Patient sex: M
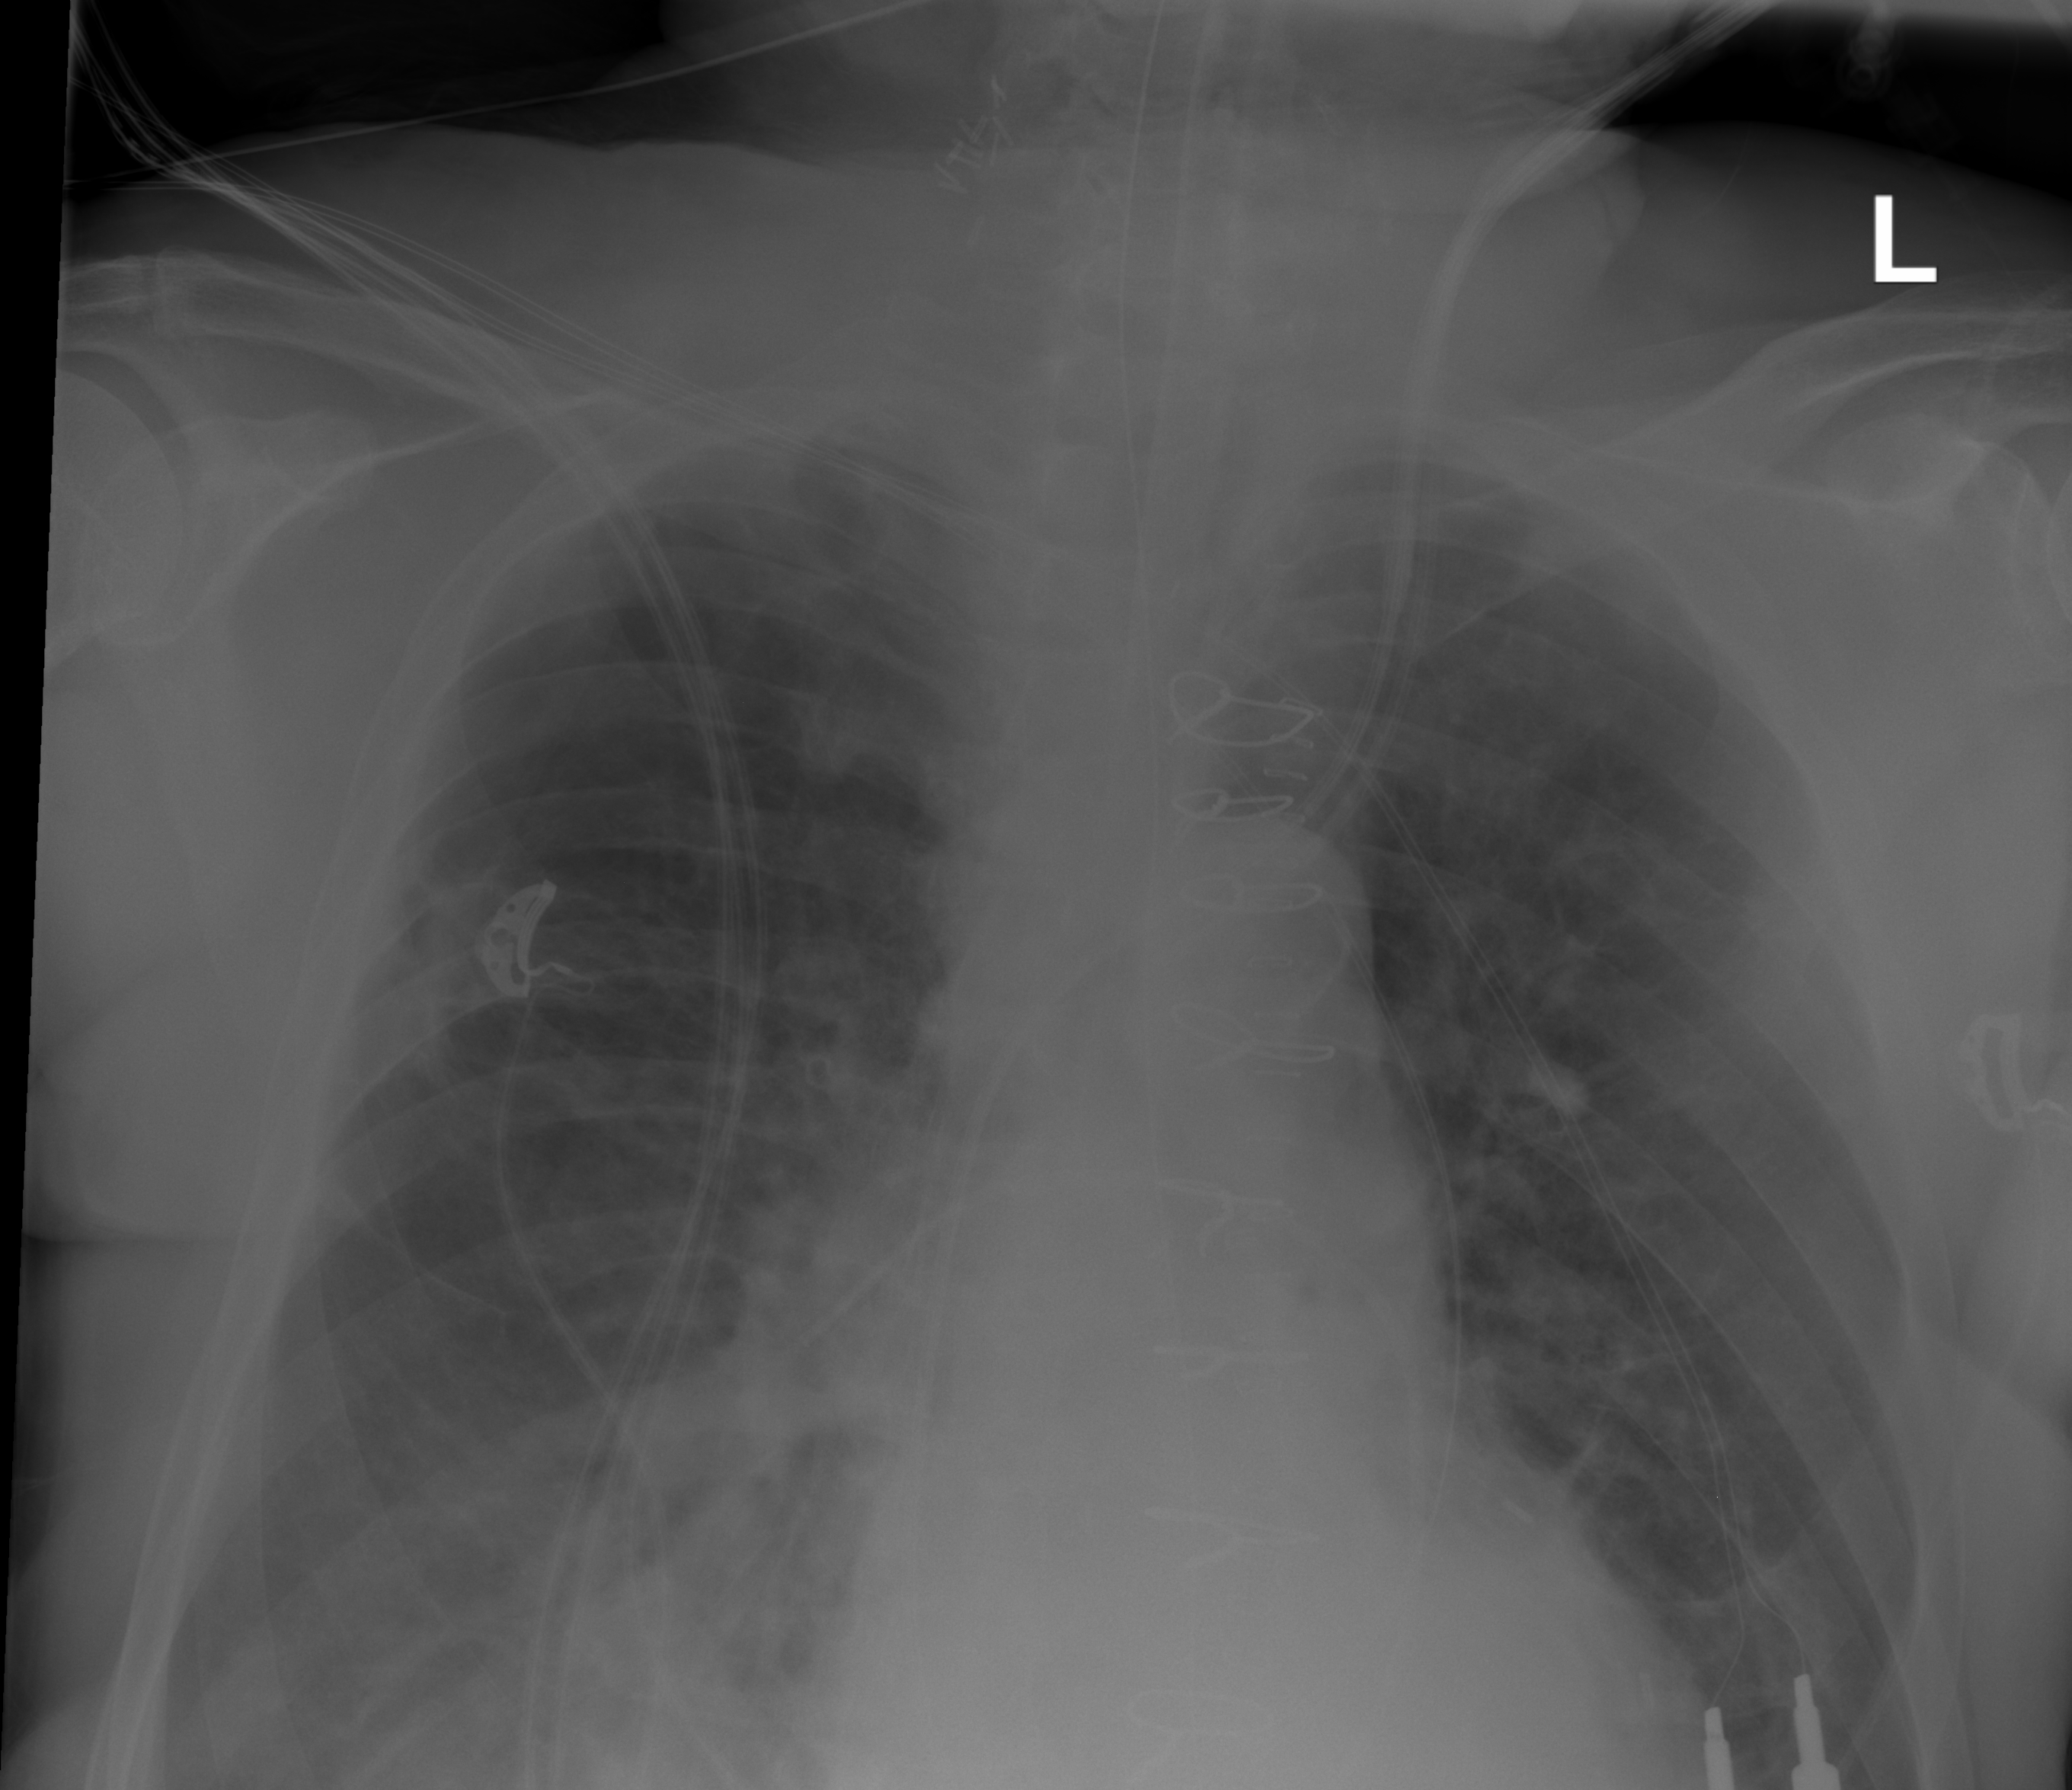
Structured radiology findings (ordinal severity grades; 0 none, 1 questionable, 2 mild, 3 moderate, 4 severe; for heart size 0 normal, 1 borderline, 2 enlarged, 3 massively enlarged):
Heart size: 0
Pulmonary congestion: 0
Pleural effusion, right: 2
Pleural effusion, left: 0
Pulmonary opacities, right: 2
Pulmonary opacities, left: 0
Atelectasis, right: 2
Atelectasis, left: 2